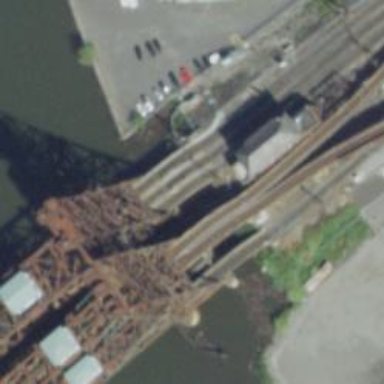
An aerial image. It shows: Lift bridge for trains with contact line electrification.